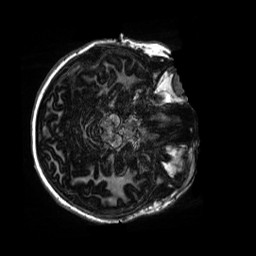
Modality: MP2RAGE
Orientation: axial
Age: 11
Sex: female
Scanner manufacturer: siemens
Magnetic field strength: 3 T
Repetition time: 4 s
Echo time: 0.00303 s